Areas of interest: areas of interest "Botanical Garden"
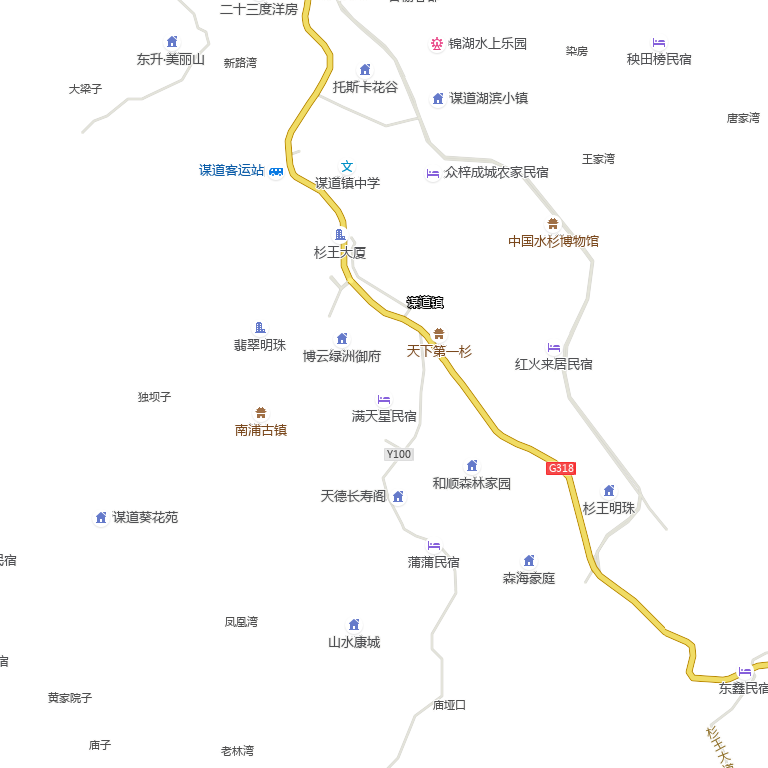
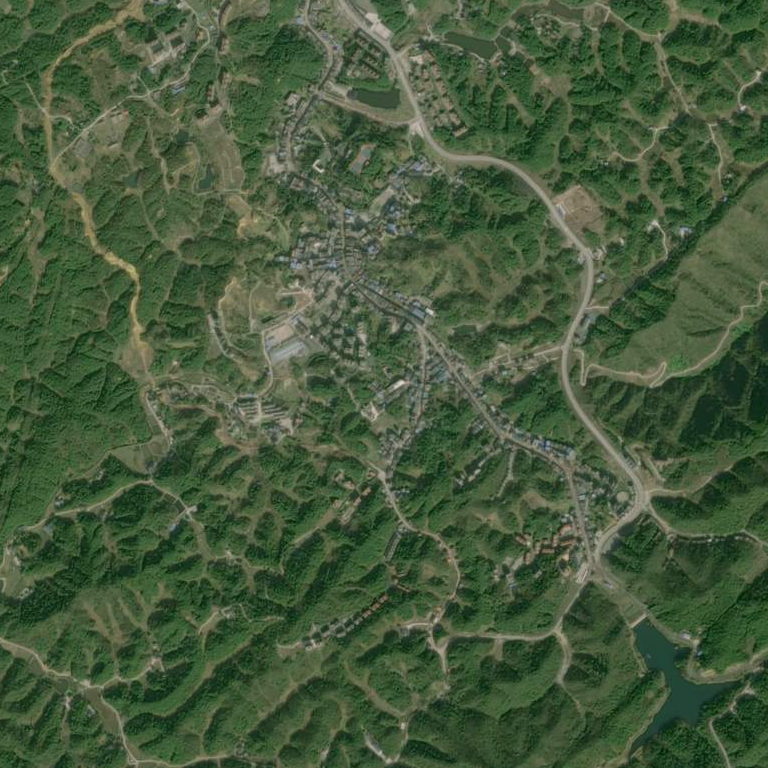